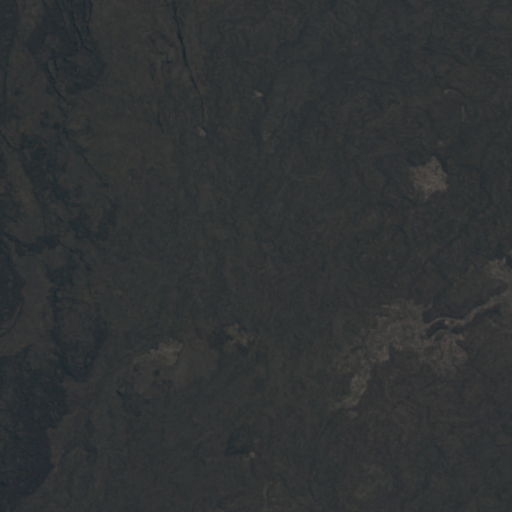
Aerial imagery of lava area in Hawaii named Lava Flow of 1920 containing only unknown